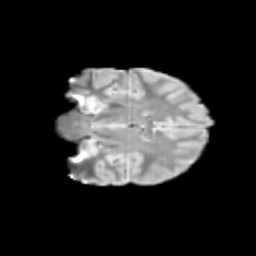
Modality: T2w
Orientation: coronal
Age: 13
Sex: female
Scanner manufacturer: siemens
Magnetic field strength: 3 T
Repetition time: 3.8 s
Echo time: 0.07 s